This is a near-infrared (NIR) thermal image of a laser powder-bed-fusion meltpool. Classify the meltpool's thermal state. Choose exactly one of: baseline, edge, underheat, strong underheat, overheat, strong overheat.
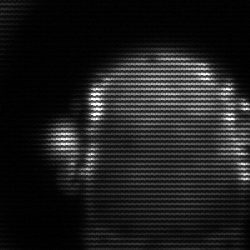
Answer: baseline